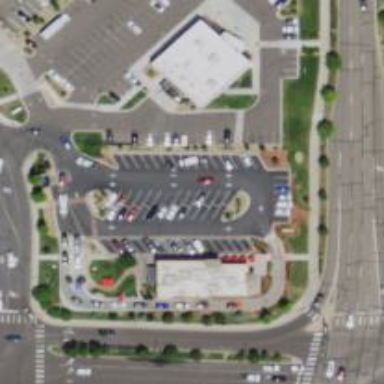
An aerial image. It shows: Parking space is available.